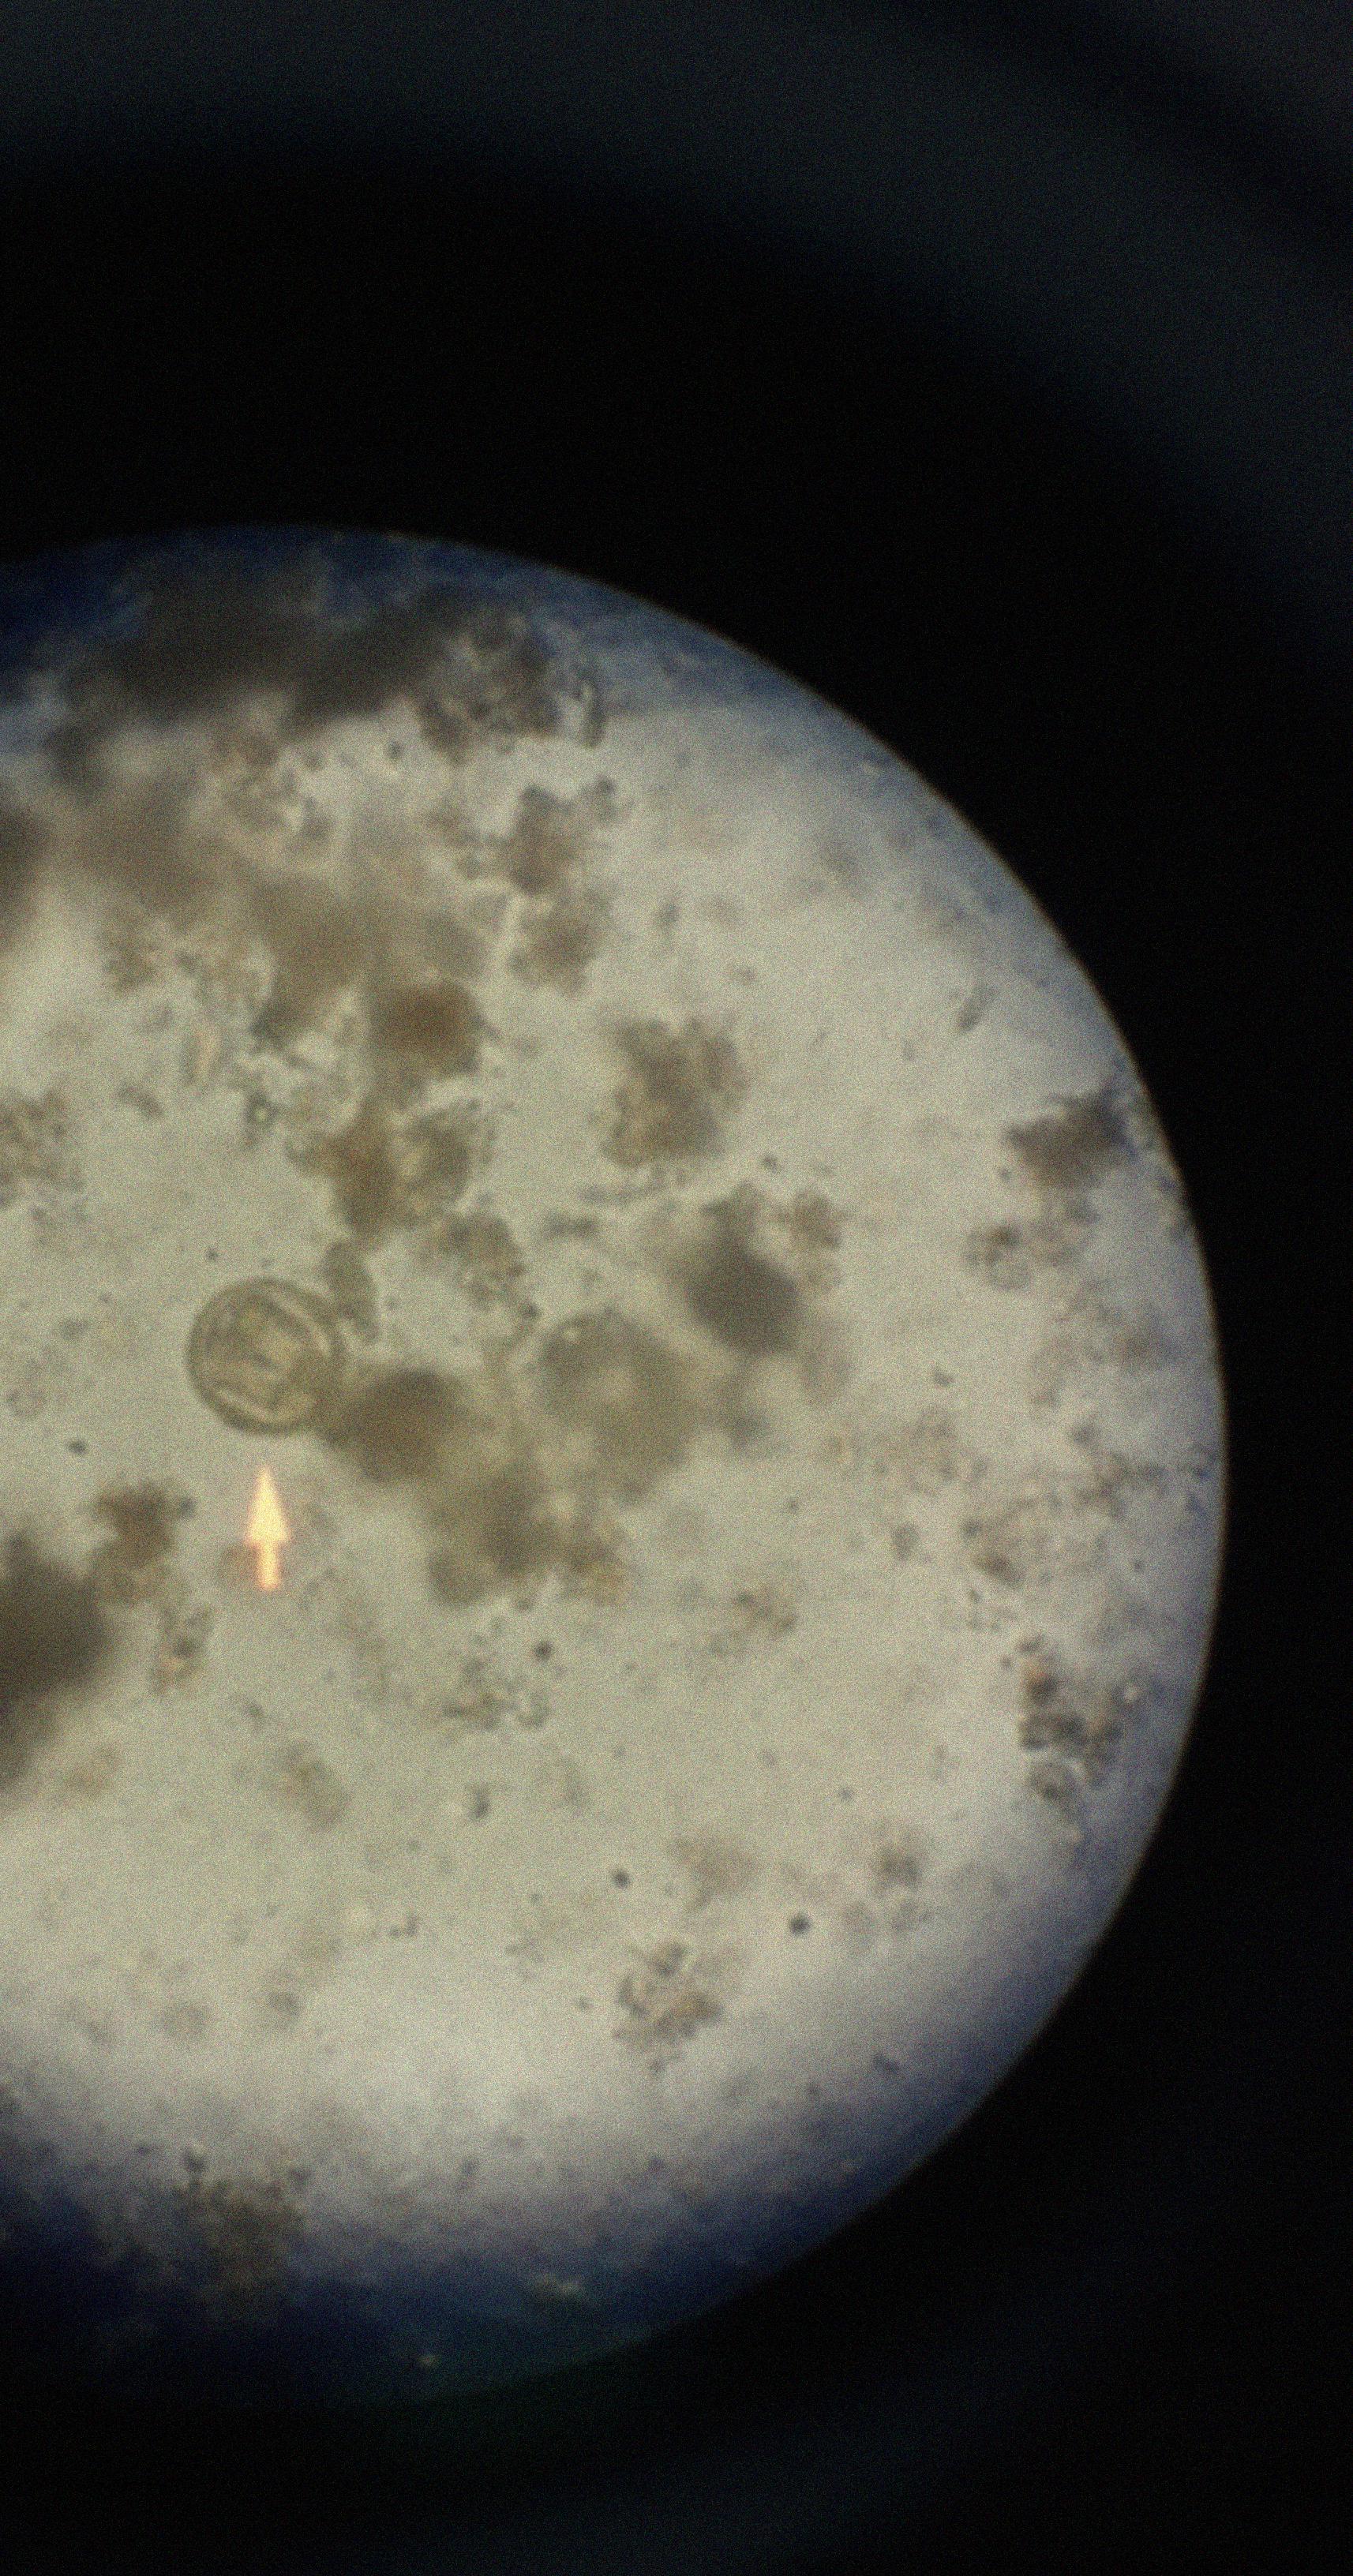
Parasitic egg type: Ascaris lumbricoides